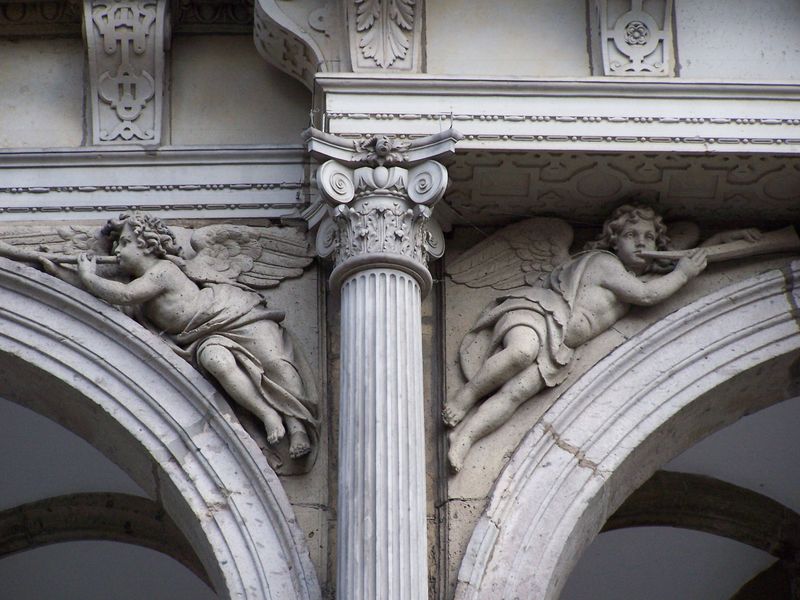
Titel: Köln, Rathauslaube (Obergeschoss 1616/17 verändert)
Künstler: Wilhelm Vernukken
Standort: Köln (EU - D - NRW)
Schlagwörter: flügel, fenster, marmor, säule, säulen, gebäude, architektur, stein, kirche, gewand, haare, locken, engel, kanneliert, putte, relief, ecke, bogen, jungen, detail, verzierung, foto, torbogen, zwickel, architrav, kapitelle, kapitell, fries, ionisch, antik, historismus, posaunen, konsolen, trompeten, putten, putti, klassisch, kapitel, gebälk, akantusblätter, trompete, boge, lünetten, rundpfeiler, bandlwerk, fenster engel, korrintisch